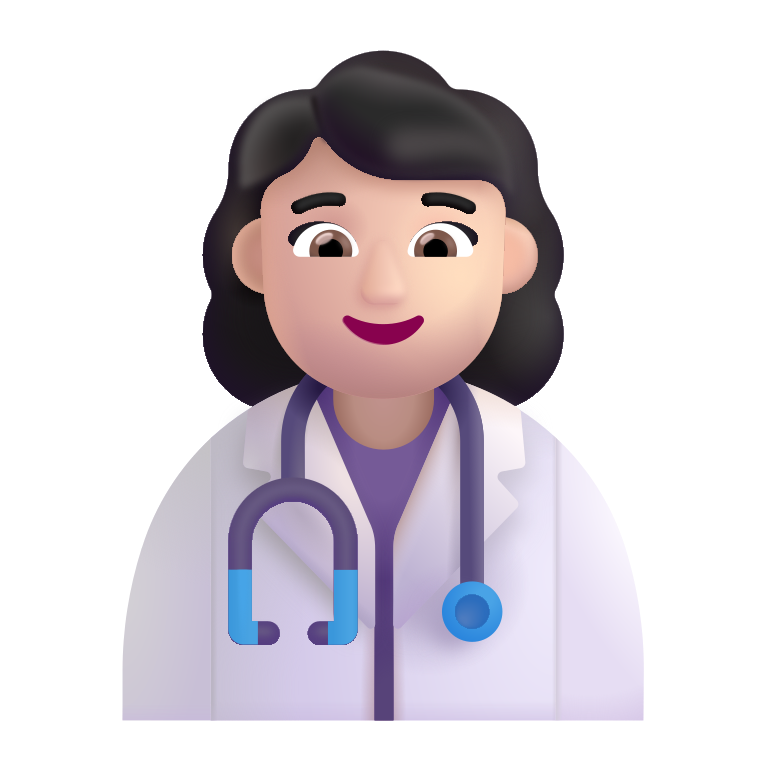
woman health worker color light